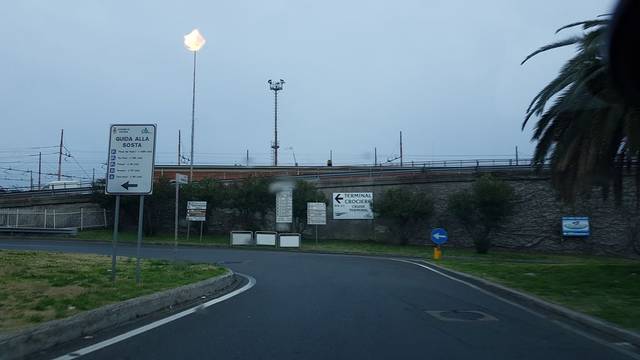
Region: Italy
Coordinates: 44.294, 8.453